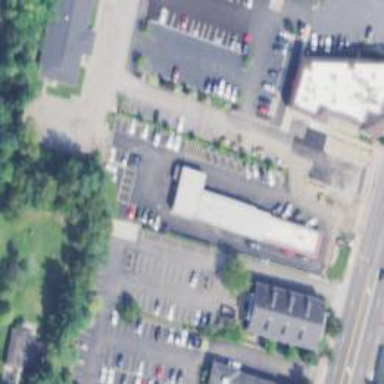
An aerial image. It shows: Car rental service.